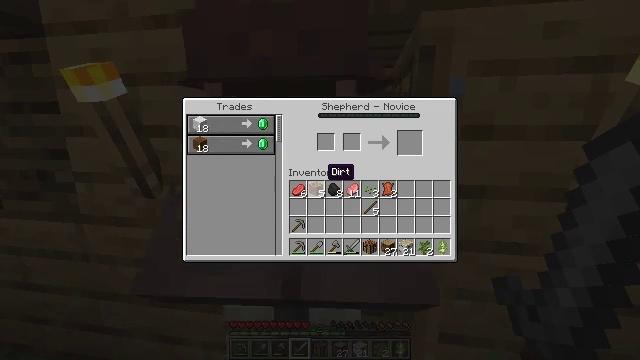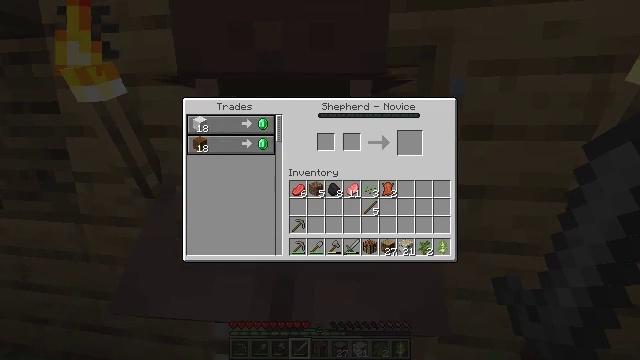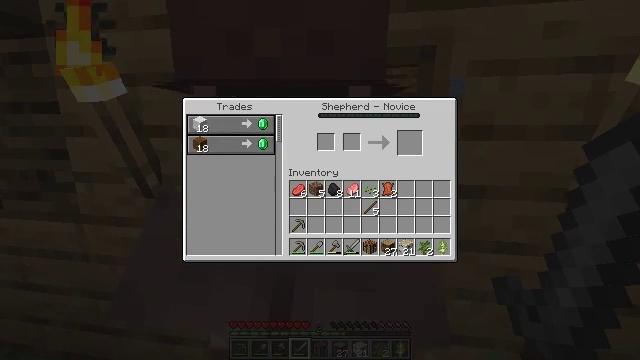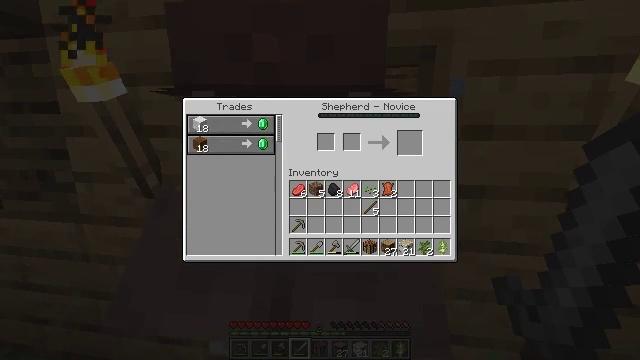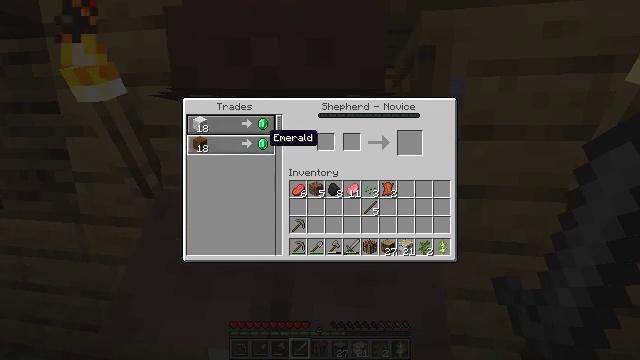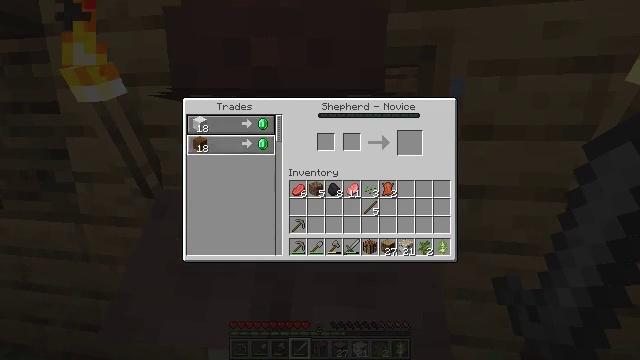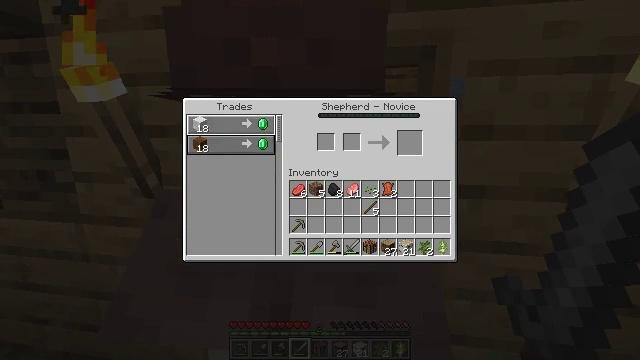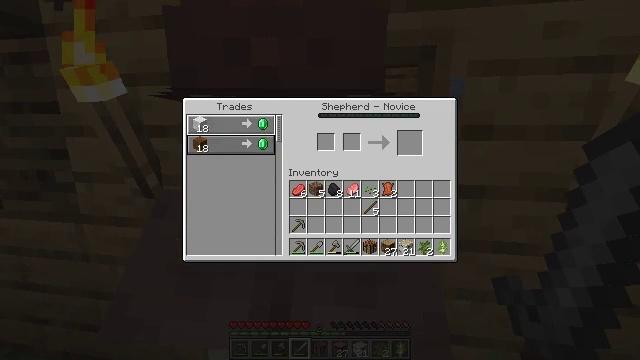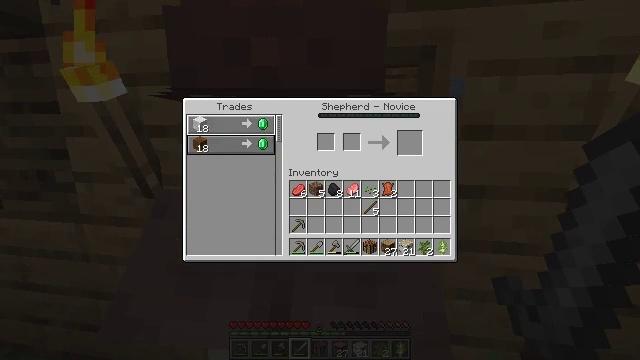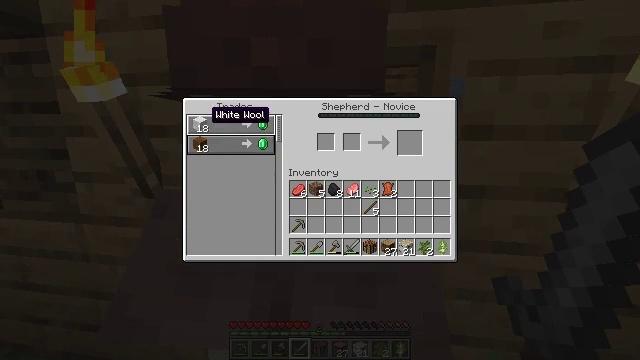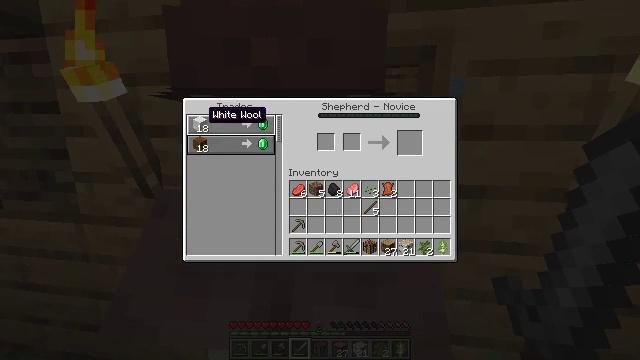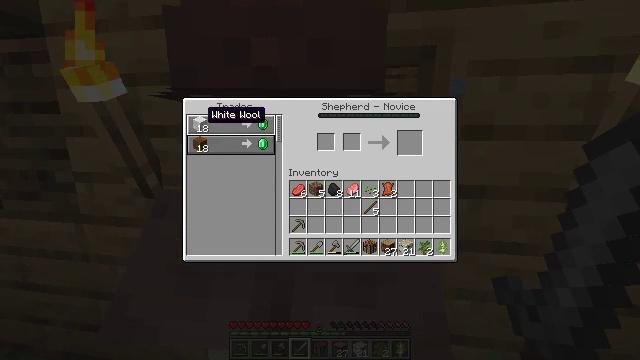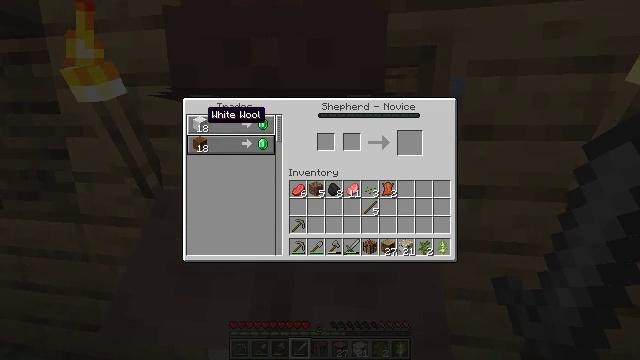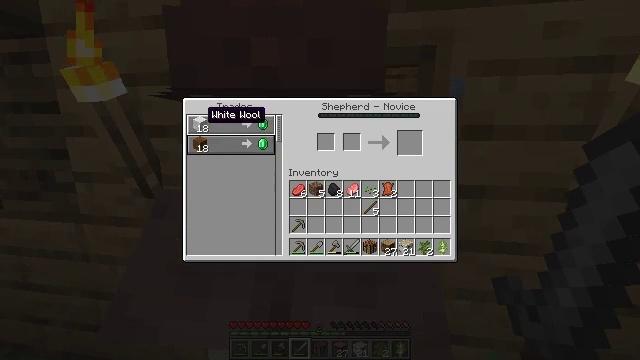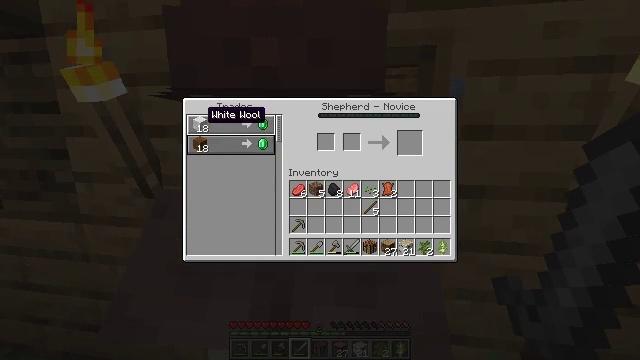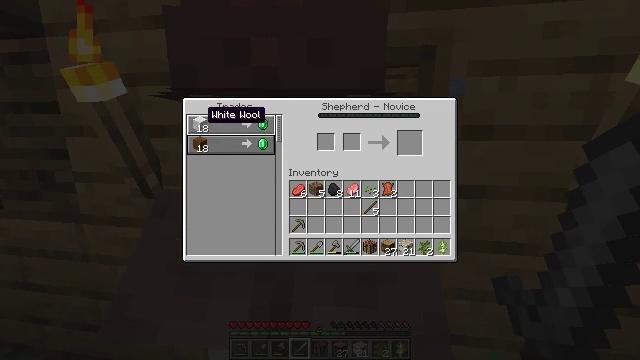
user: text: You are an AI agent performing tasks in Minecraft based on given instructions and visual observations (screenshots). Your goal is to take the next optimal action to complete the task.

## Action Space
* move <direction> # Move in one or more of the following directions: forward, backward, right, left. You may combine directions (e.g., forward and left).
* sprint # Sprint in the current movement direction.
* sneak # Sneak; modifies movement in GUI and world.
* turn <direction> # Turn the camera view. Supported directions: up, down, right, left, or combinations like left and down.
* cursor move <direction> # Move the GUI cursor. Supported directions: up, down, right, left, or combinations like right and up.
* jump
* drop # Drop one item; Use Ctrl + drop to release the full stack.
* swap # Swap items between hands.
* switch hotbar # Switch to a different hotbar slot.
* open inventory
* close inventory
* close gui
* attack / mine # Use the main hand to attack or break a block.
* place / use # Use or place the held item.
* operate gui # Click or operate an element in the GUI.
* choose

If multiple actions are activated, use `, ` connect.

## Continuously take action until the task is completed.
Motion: motion action
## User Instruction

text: Destroy the yellow bed to recycle it.
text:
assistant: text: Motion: no_op
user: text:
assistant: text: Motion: cursor move left and up
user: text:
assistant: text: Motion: cursor move left and up
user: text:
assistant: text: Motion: cursor move left and up
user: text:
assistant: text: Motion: cursor move left and up
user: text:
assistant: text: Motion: cursor move left
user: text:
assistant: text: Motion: cursor move left
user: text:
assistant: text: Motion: cursor move left
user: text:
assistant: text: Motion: no_op
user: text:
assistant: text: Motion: no_op
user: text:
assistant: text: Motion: no_op
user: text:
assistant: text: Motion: no_op
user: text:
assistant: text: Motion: no_op
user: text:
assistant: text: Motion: no_op
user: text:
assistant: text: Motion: no_op
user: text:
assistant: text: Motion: no_op
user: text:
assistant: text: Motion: no_op
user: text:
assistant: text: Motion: cursor move down
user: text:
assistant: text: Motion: no_op
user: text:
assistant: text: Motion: no_op
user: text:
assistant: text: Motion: no_op
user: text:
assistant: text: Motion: no_op
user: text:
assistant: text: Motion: no_op
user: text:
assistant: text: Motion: no_op
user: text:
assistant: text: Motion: no_op
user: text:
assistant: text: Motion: close gui
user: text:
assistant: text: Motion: no_op
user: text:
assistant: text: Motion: no_op
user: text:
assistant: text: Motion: no_op
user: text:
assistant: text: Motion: no_op